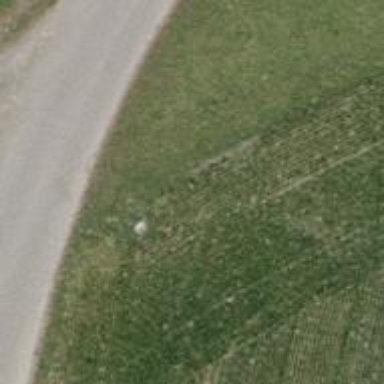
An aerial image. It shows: Pipeline marker.